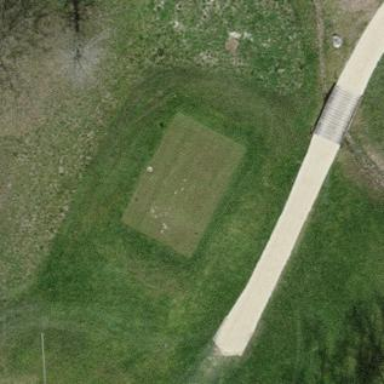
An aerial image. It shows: Grassy area designated as golf tee.